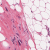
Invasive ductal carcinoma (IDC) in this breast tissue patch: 1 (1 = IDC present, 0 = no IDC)